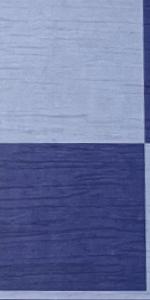
Label: Empty